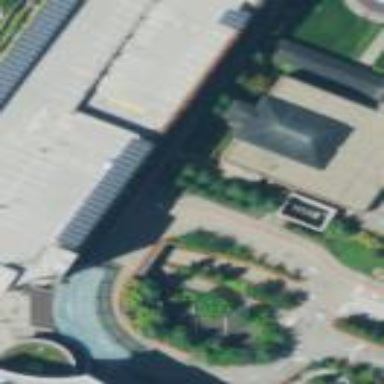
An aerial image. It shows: View of roof of building.